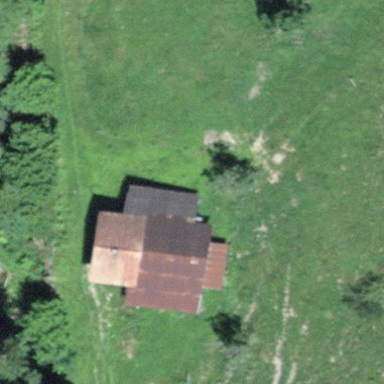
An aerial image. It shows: Farm building.